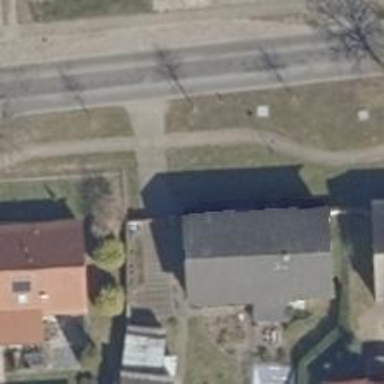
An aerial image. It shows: Driveway leading to service road.